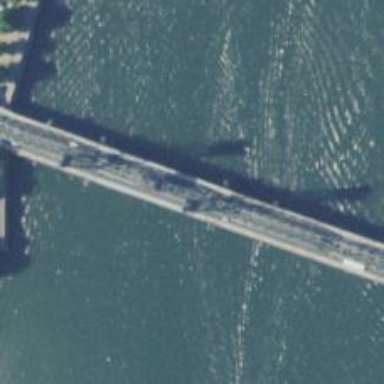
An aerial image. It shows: Primary highway with movable lift truss bridge.